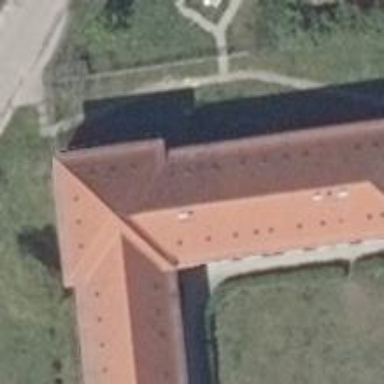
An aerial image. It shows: Building with hipped roof design.